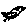
Label: bird